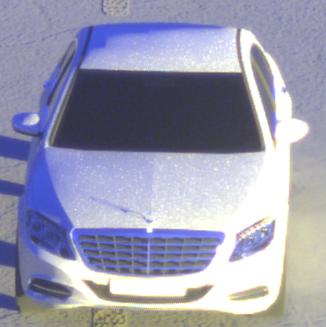
Make: Mercedes-Benz
Model: S 400 HYBRID
Detailed model: S-Class (222) Limousine
Model produced from: 2013/05
Model produced until: 2015/04
Doors: 4
Color: white
Road condition: dry road
Daytime: sunrise or sunset
Contrast: high contrast